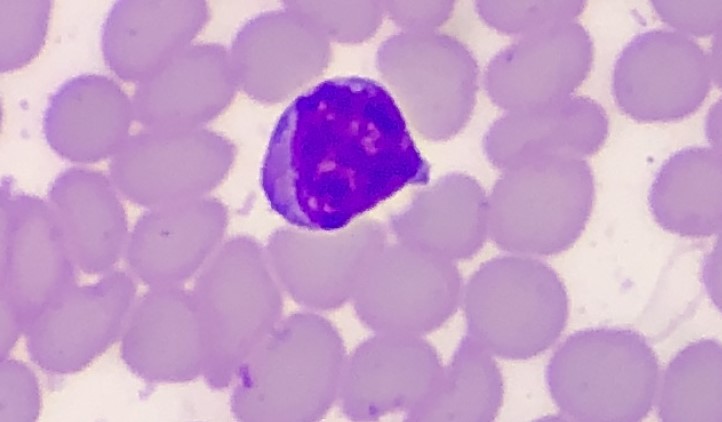
White blood cell type: Lymphocyte